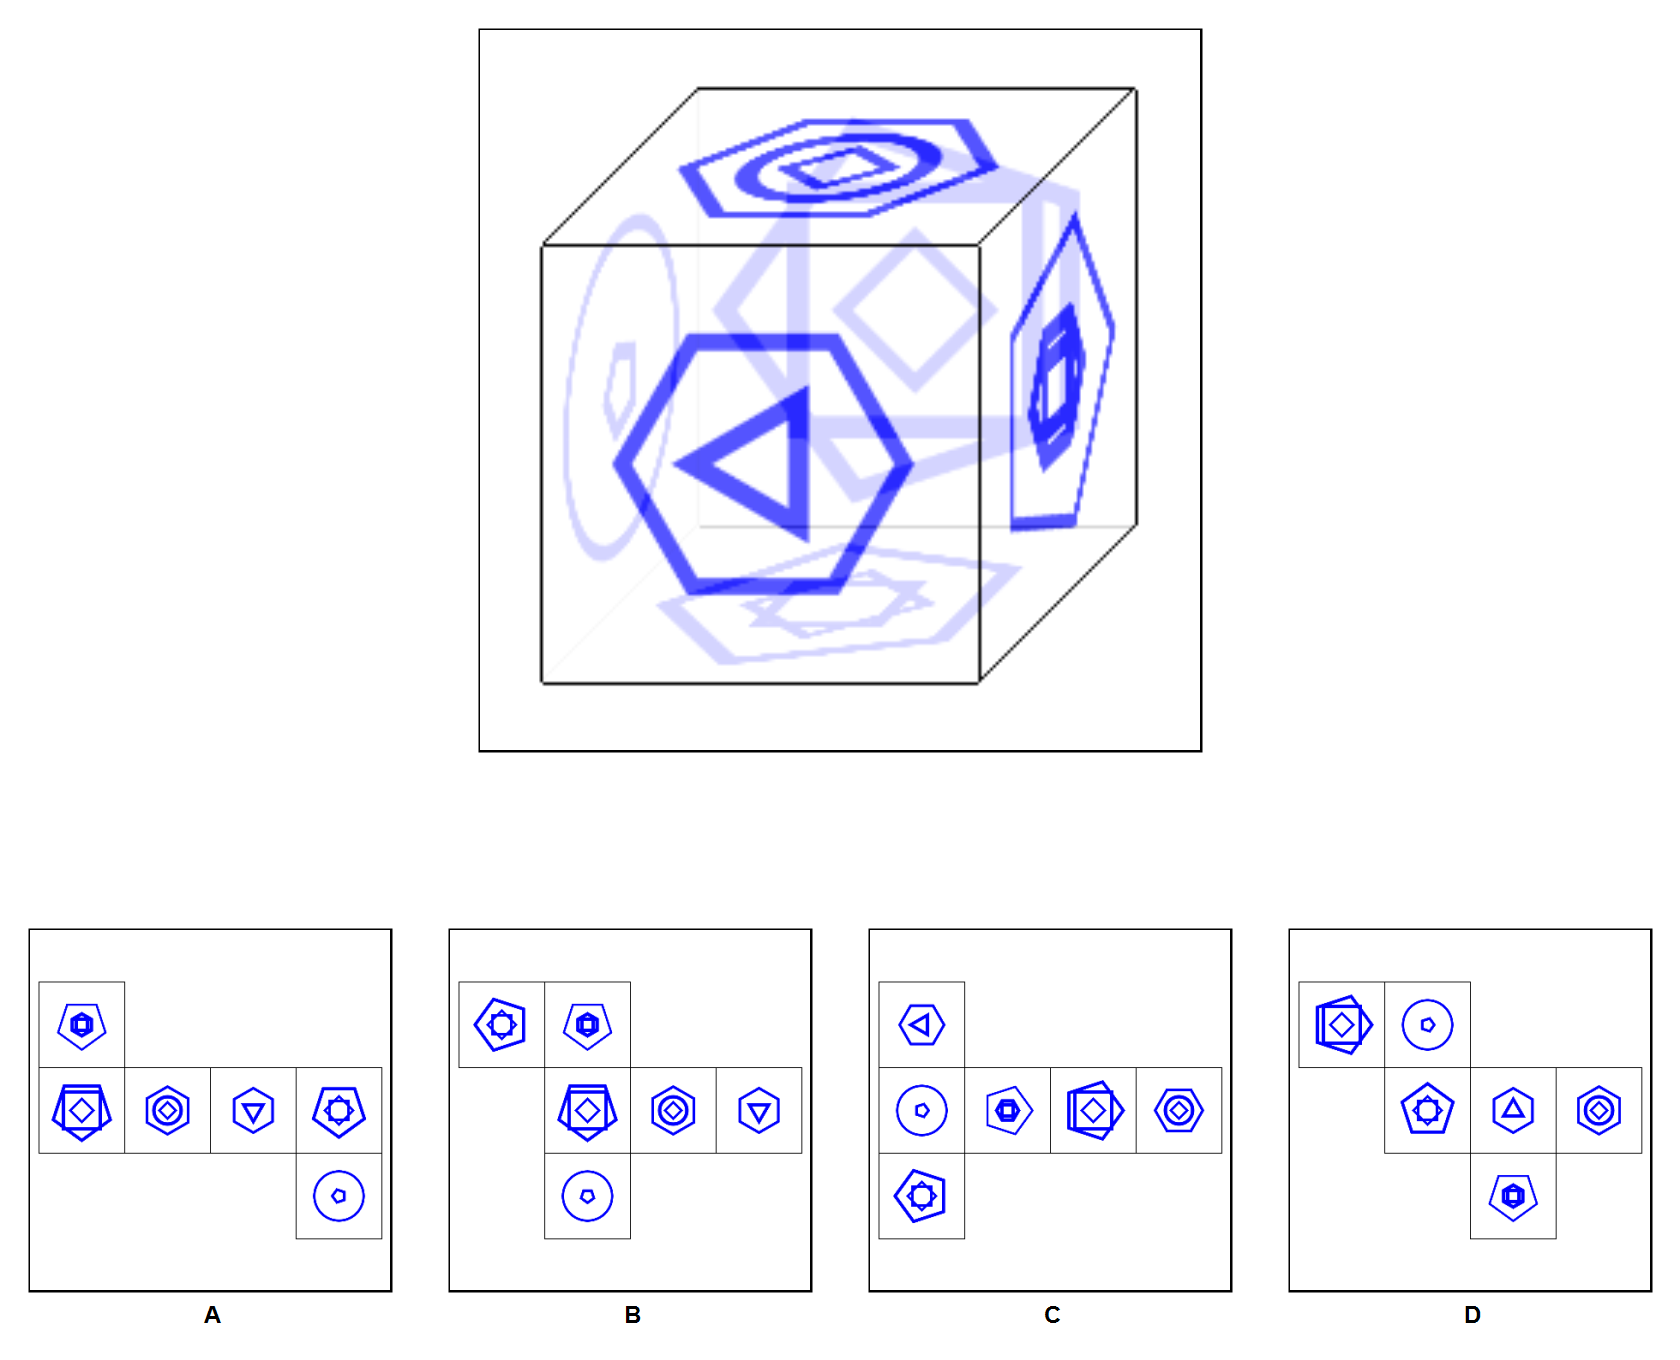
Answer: C